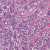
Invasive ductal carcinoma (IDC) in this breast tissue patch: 1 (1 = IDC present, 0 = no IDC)